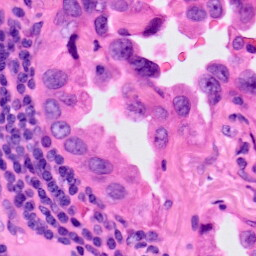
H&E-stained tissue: Lung